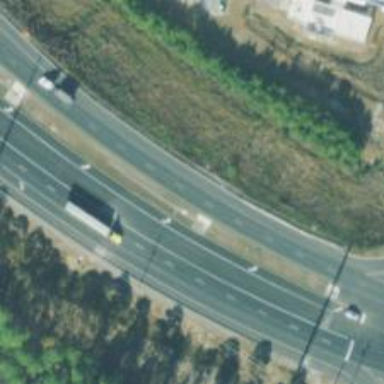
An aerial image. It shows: Expressway with asphalt surface classified as trunk highway.